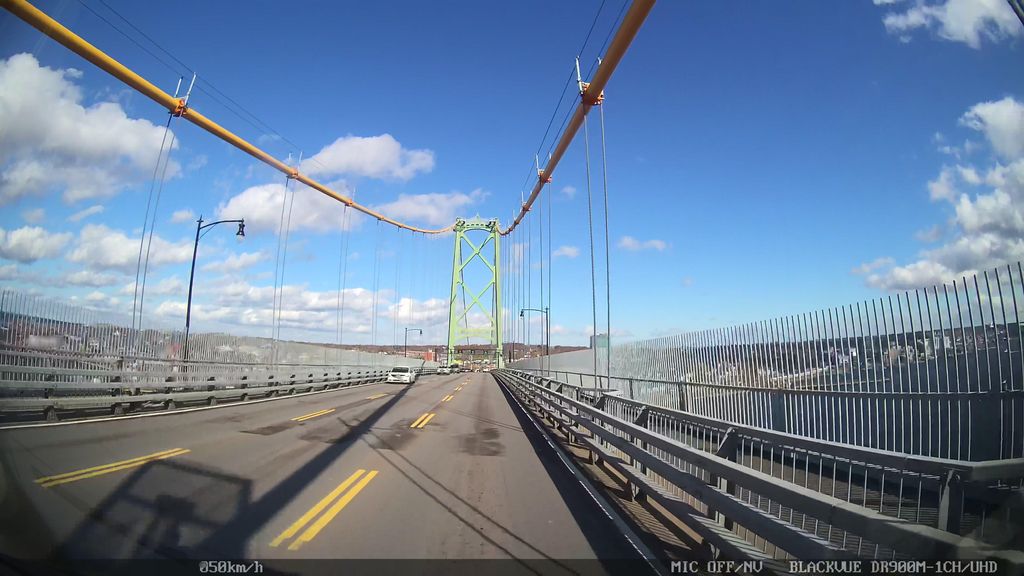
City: halifax